Question: How do I select all shapes (array? range?) where the value in Cell '"A:Shape.TopLeftCell.Row" = 0' ?

The Array should consist only Shapes 2 and 3 as per image above.
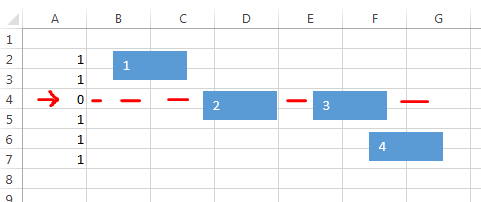
Answer: Just as an alternative, you can reverse the logic and select as you go, then assign the selection to a shaperange if required:
'''
Sub ShapePicker()
Dim s As Shape
Dim sr As ShapeRange
Dim i As Long
i = 1
For Each s In ActiveSheet.Shapes
If Cells(s.TopLeftCell.Row, "A").Value = 0 Then
s.Select (i = 1)
i = i + 1
End If
Next s
Set sr = Selection.ShapeRange
End Sub
'''